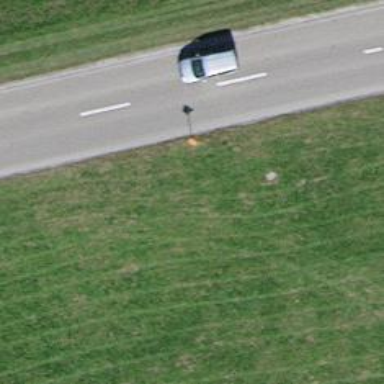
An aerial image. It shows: Aerial orange marker.